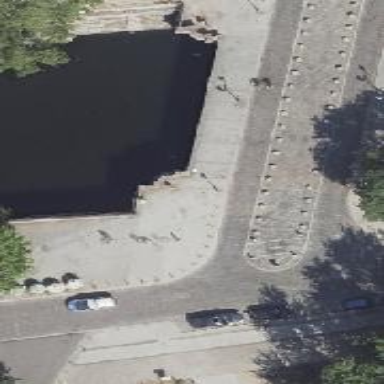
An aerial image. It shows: Unmarked crossing with lowered and flush curbs.